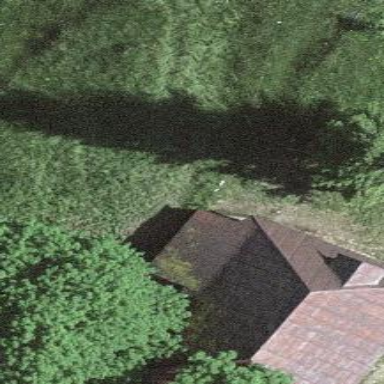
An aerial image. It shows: Farm auxiliary building.